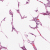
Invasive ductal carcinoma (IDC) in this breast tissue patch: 0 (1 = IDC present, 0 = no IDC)